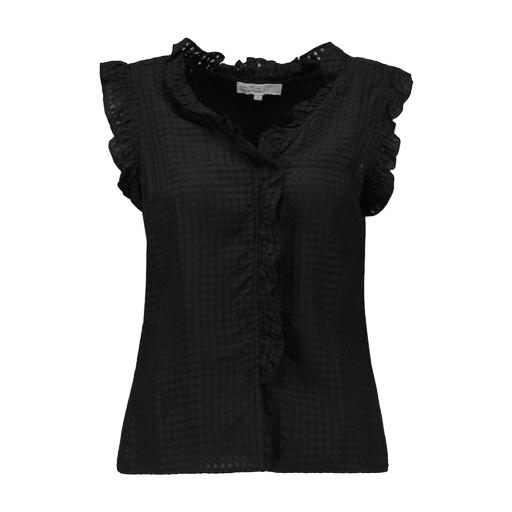
black ruffle-trimmed fil coupé top, black sleeveless plaid shirt, short-sleeve top only macy, white background